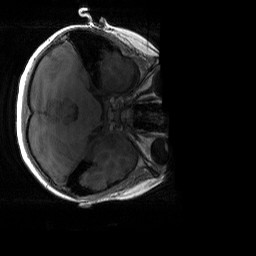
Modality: T1w
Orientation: axial
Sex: female
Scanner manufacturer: siemens
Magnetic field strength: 3 T
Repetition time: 1.9 s
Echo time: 0.00243 s